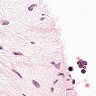
Metastatic tissue present: no